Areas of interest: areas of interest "Hekang"
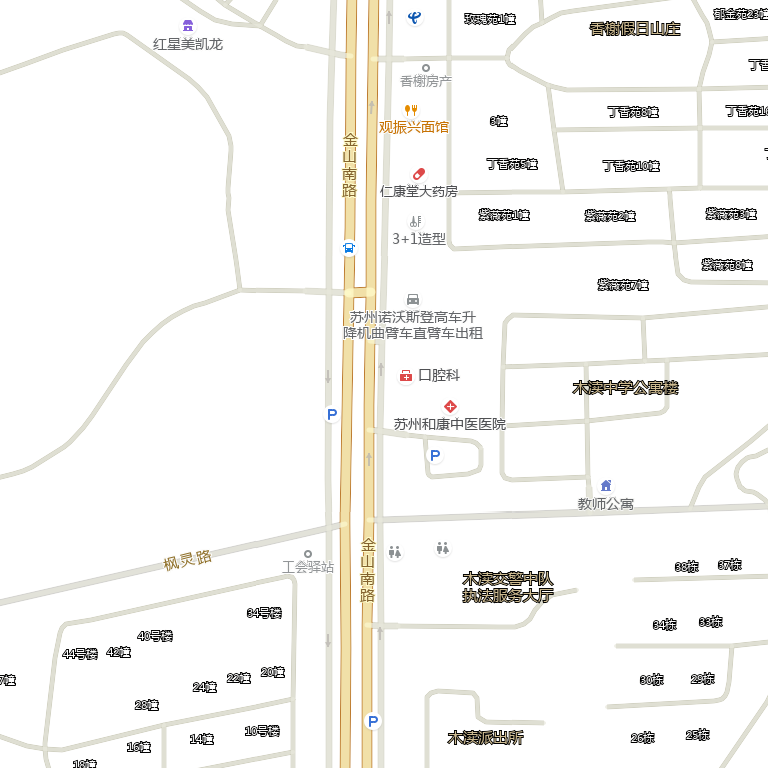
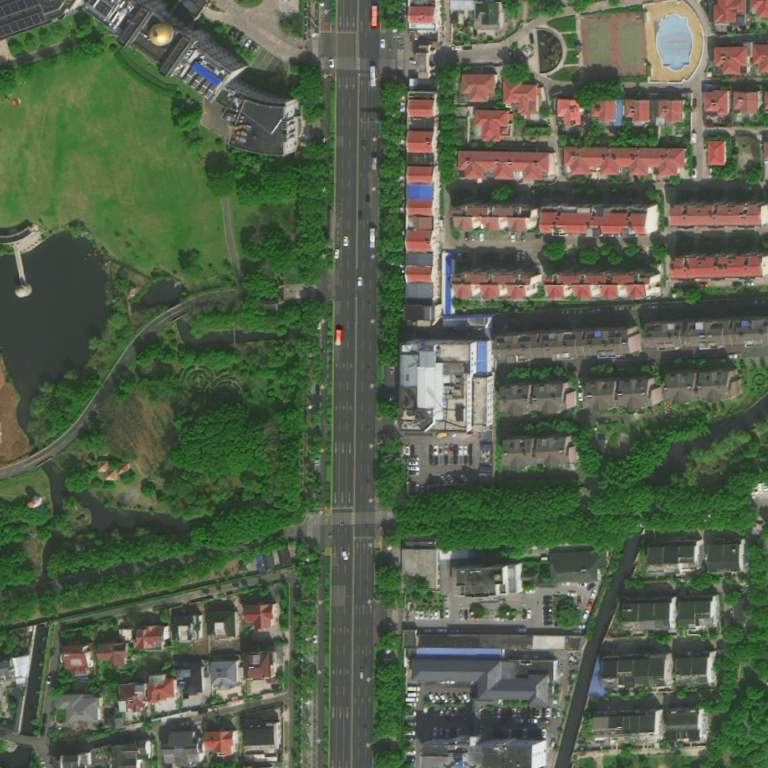